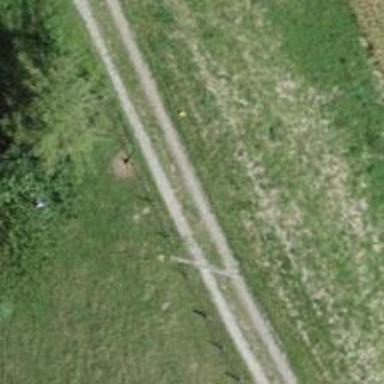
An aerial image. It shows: Track with ground surface of grade 3.